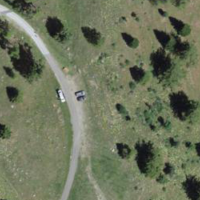
EUNIS habitat code: 23
Species observed at this site:
Campanula glomerata